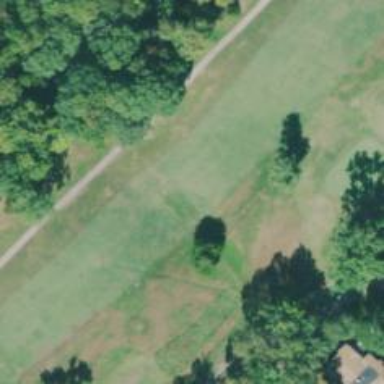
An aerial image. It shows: Golf-related image.